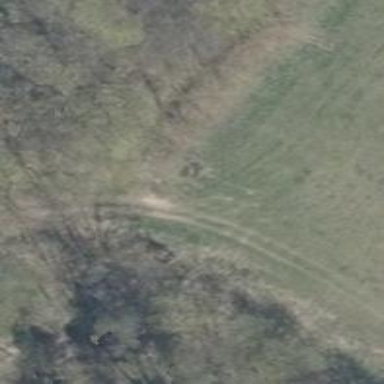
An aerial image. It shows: Hunting stand.